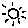
Label: sun